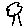
Label: tree